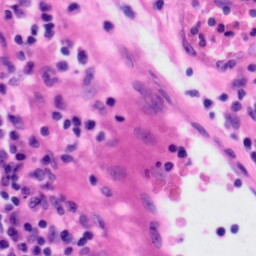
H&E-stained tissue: Tonsil